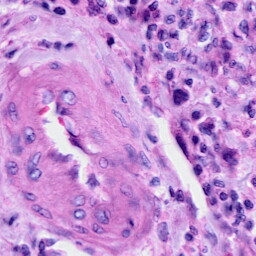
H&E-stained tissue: Cervix